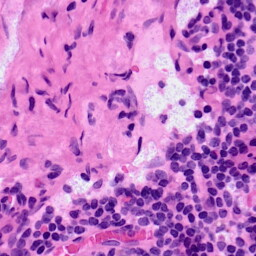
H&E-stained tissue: LymphNode